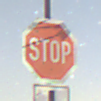
Verkehrszeichen: Stop
Zusatzzeichen unten: VerlaufVorfahrtsstrasse7
Umgebung: Outdoor, Nature
Tageszeit: Night
Wetter: Clear
Licht: Natural
Jahreszeit: NotSpecified
Kontrast: HighContrast